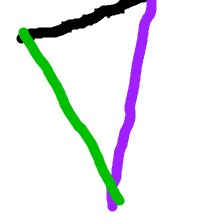
Shape: triangle